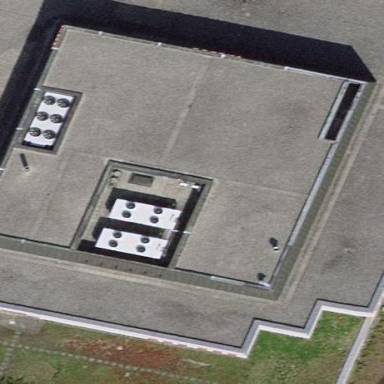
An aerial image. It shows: Part of building.